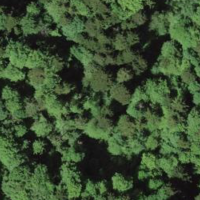
EUNIS habitat code: 44
Species observed at this site:
Aruncus dioicus
Lamium galeobdolon
Geranium robertianum
Ajuga reptans